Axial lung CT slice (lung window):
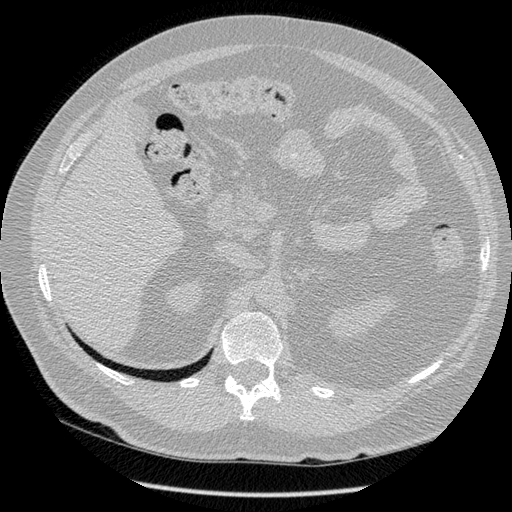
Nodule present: no